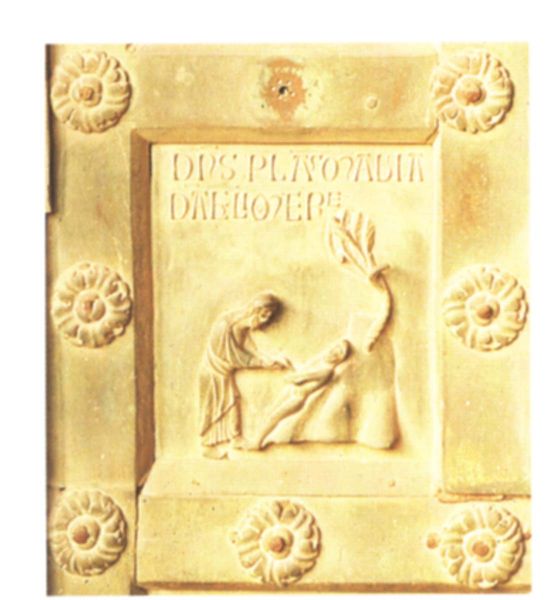
Titel: Platte der Bronzetüren
Künstler: Bonanus von Pisa
Standort: Monreale, Dom (EU - I - Sizilien)
Schlagwörter: baum, felsen, gott, mann, gelb, blume, blumen, frau, holz, rose, tuch, beige, ornament, bart, mensch, rahmen, stein, toter, relief, schrift, liegen, fels, rand, tafel, inschrift, palme, foto, adam, deckel, text, salbung, altar, buchdeckel, fragment, christus, grab, jesus, griechisch, mittelalter, maria, genesis, rosetten, elfenbein, latein, christ, beschädigt, gottvater, heilen, meissel, grabplatte, speckstein, vorbeugen, grabstele, steim, steinrelief, nberg, #tafel, erschaffung des menschen, tuch altar, fehlende blume, brabstein, rollesteinbild